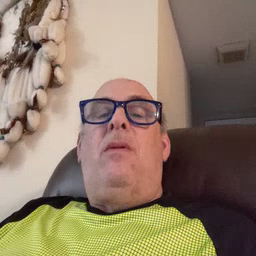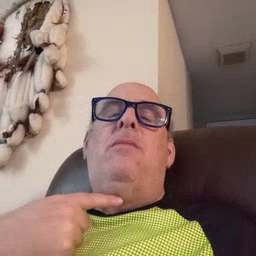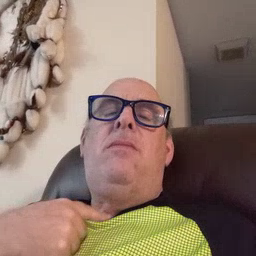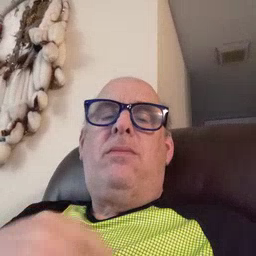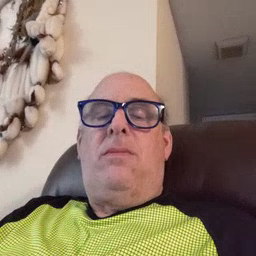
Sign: thirsty